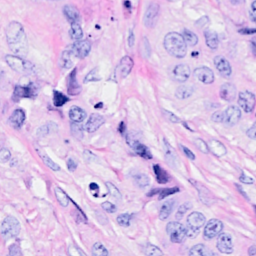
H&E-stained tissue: Breast